Question: I am merely trying to format a datetime object but it appears to be changing the date. In the first line below, the value of ProcessBeginDate is #11/1/2014. As you can see in the image below, after assigning to a string and applying formatting, the string value is "2014-00-01".
How have I managed this??

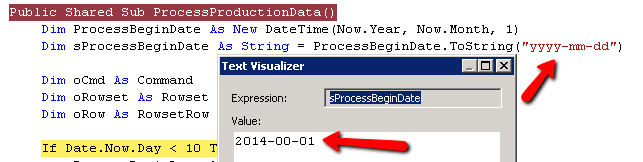
Answer: In a <URL>, 'mm' is the specifier for a 2-digit minute. The correct specifier for a 2-digit month is 'MM', so your format string should be 'yyyy-MM-dd'.